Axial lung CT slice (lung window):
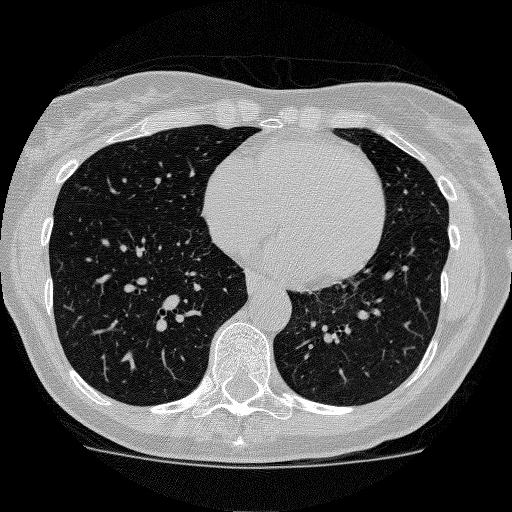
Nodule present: no